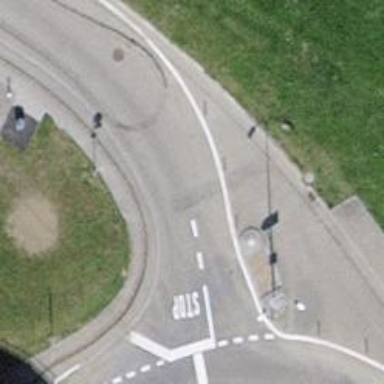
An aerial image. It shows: Sidewalk.